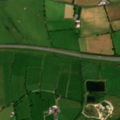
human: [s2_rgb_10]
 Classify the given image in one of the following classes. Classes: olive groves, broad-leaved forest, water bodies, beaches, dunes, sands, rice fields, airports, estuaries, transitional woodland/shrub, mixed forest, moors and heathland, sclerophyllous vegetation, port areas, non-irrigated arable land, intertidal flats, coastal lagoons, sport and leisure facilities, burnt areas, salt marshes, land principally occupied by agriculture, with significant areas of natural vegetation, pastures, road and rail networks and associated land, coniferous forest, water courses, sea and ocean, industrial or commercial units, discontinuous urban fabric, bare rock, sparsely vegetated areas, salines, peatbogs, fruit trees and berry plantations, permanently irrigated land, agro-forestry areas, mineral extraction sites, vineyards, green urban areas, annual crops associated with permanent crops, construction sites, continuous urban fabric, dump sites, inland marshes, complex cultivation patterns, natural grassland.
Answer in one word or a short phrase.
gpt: mineral extraction sites, pastures